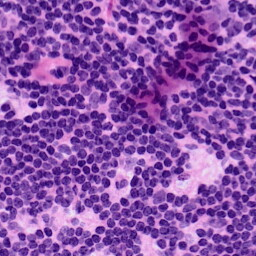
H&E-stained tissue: LymphNode